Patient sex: F
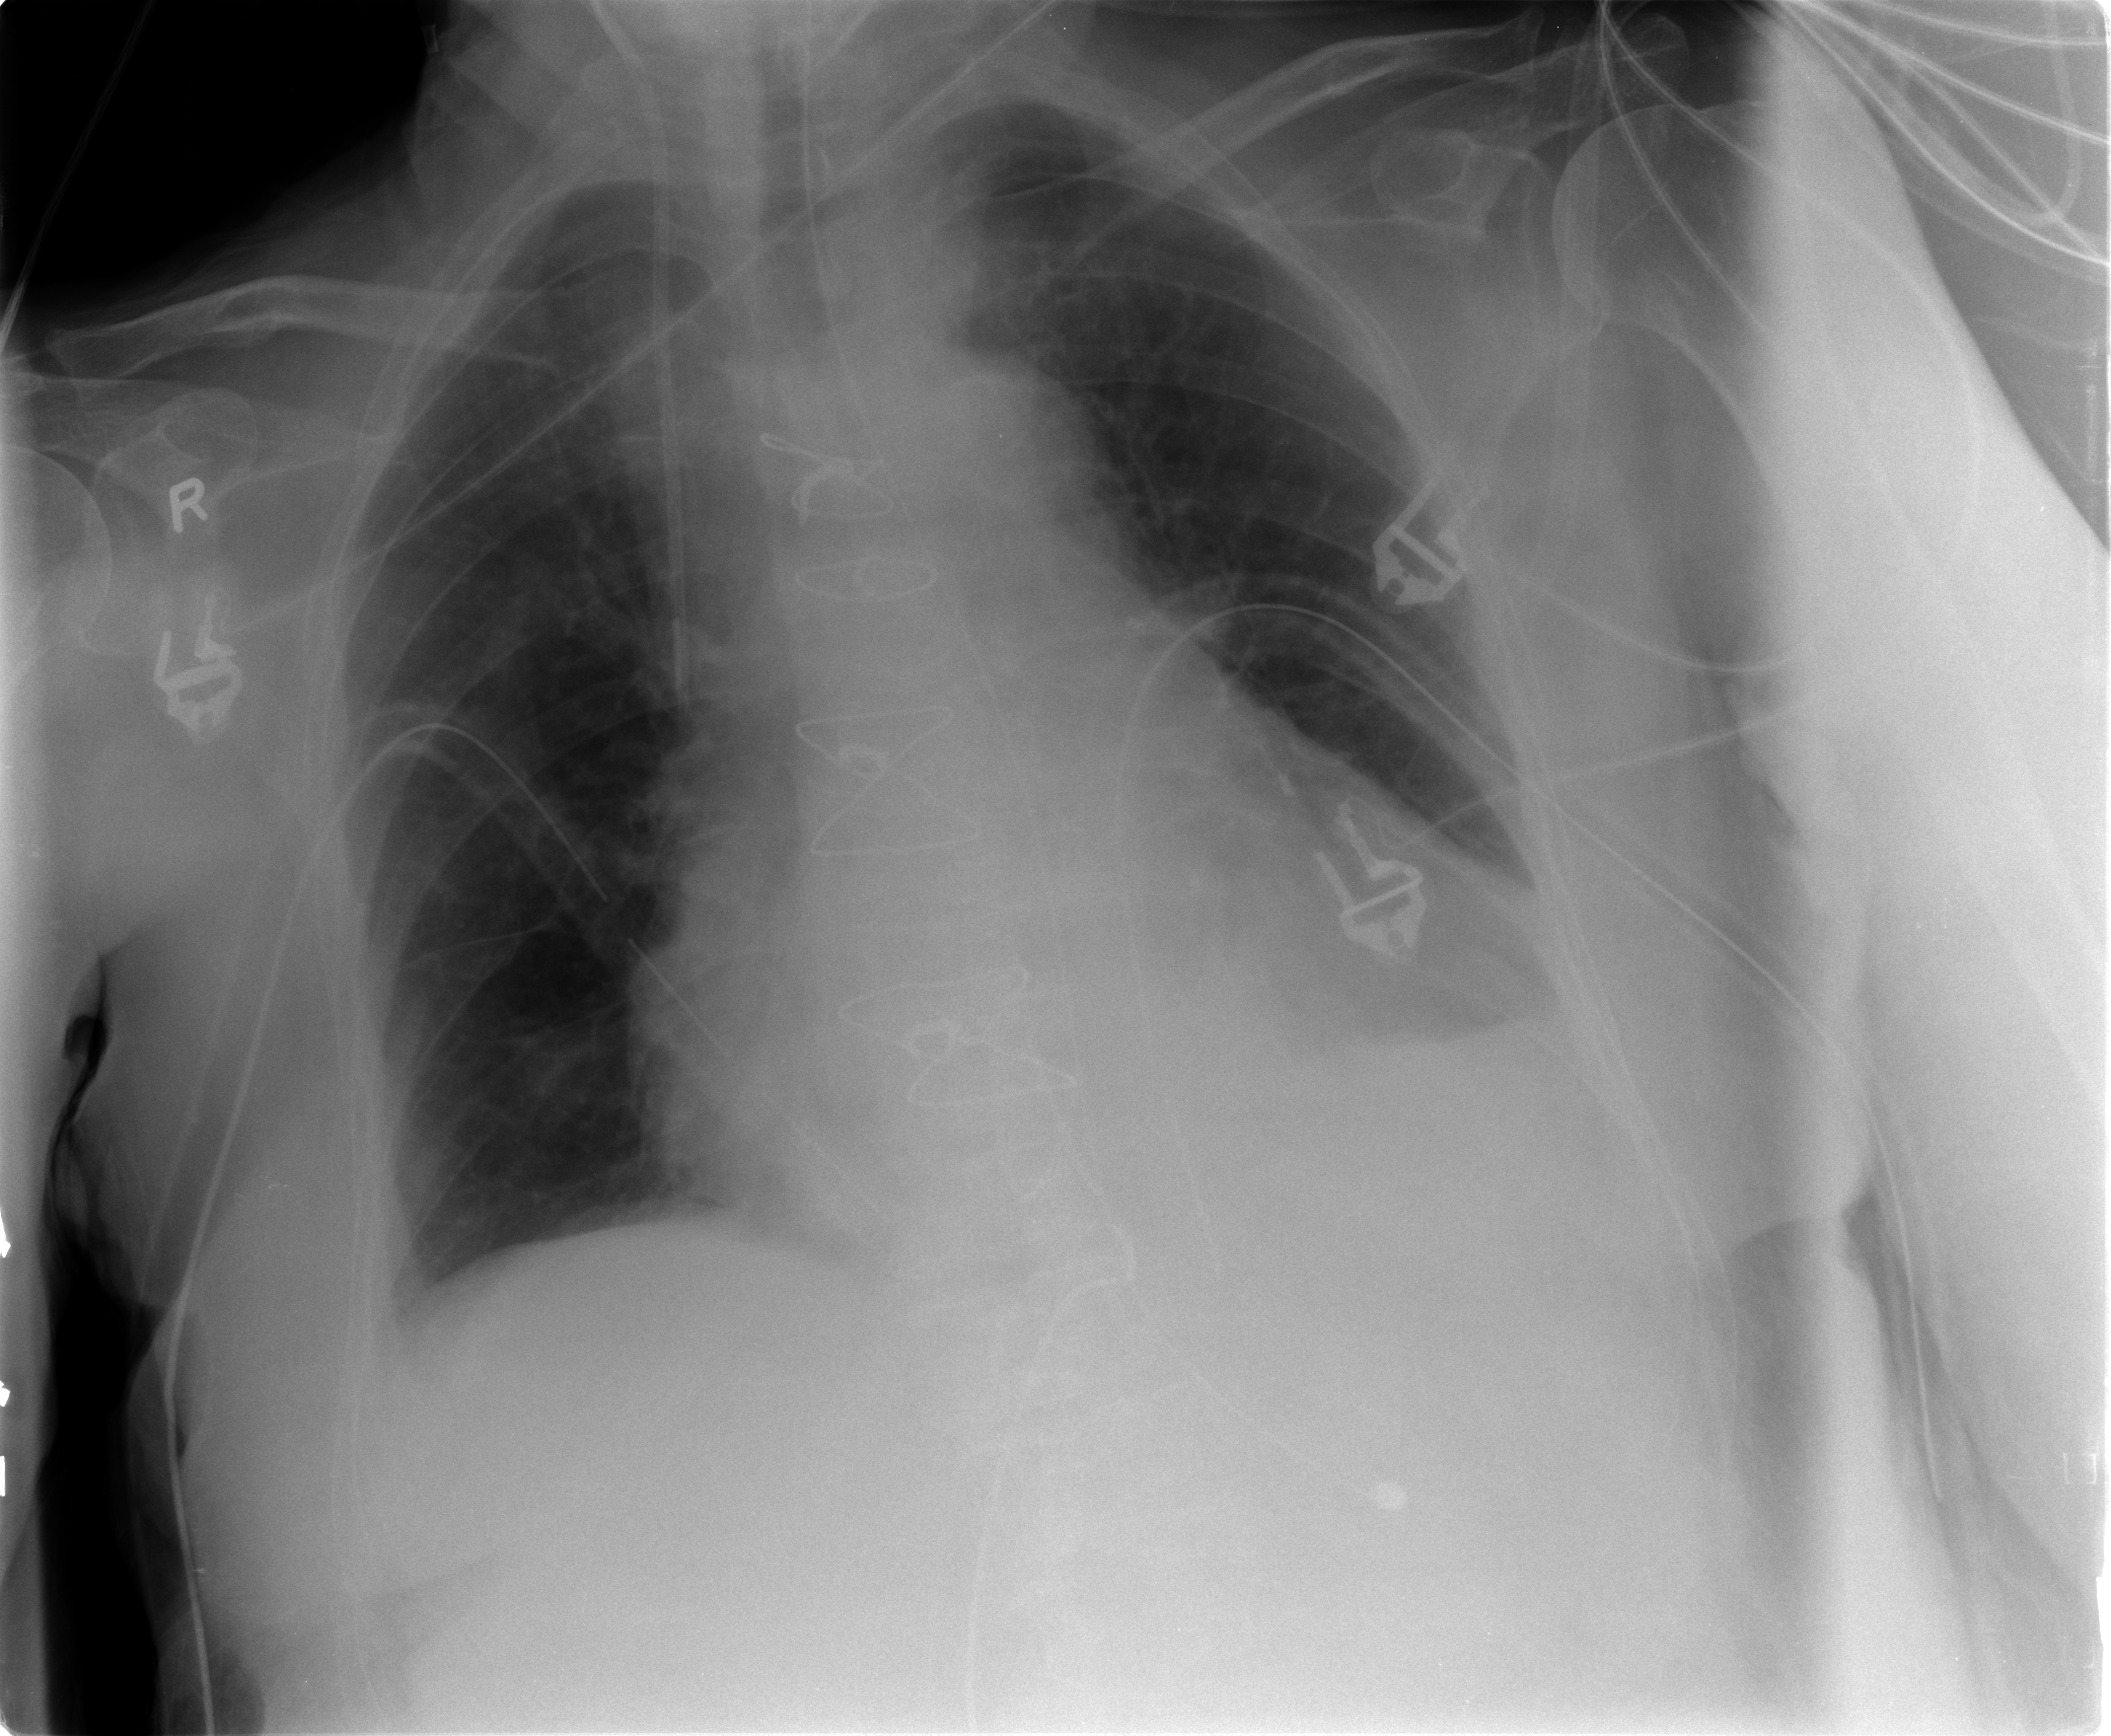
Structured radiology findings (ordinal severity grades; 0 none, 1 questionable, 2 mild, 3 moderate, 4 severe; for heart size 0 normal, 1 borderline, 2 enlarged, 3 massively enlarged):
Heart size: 2
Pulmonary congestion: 0
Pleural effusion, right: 0
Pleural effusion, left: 2
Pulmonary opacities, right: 0
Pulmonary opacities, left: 0
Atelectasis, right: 2
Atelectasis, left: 2